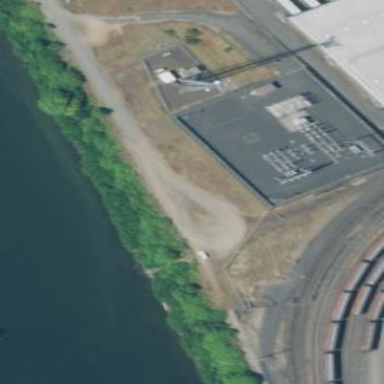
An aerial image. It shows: Power substation.